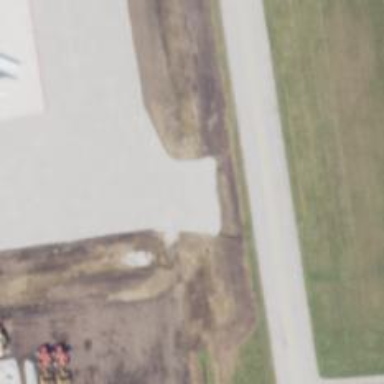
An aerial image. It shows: Image of taxiway at airport.